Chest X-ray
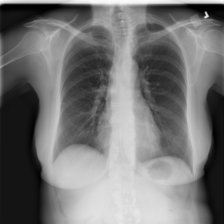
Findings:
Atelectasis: negative
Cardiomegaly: negative
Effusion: negative
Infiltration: negative
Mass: negative
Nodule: negative
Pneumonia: negative
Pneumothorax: negative
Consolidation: negative
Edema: negative
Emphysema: negative
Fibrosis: negative
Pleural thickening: negative
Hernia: negative